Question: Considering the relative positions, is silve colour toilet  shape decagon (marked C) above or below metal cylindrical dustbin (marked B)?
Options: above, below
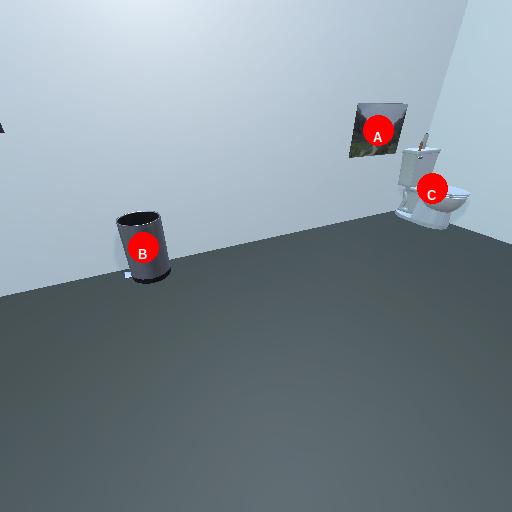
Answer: above